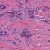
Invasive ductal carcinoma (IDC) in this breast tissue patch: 1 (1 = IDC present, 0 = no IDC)